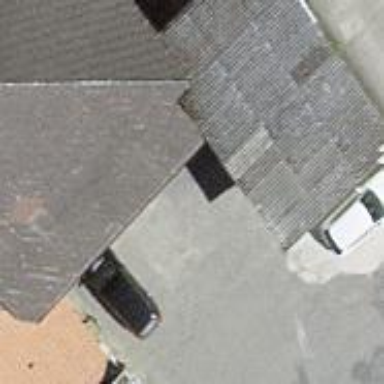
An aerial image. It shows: Rural barn.